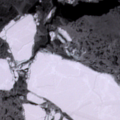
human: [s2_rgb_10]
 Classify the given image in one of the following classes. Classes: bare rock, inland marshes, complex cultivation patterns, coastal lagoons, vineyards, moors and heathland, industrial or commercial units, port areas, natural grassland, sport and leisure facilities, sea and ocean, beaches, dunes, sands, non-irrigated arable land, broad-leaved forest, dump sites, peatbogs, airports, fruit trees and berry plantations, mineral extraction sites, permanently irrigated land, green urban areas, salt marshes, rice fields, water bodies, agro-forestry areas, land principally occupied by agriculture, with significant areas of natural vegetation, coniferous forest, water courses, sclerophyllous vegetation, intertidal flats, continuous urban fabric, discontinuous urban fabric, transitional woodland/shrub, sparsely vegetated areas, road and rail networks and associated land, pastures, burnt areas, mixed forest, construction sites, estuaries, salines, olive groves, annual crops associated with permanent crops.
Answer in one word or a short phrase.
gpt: sea and ocean